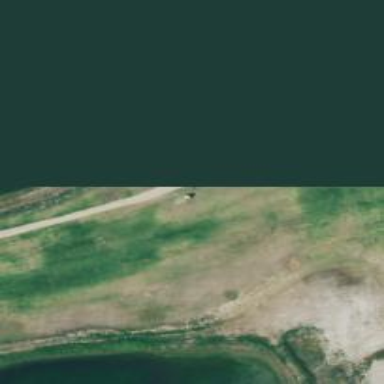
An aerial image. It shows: Grassy area designated as golf fairway.